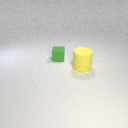
small green rubber cube to the left of large yellow rubber cylinder